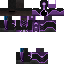
A female skeleton skin with dark skin, wearing brown helmet dressed in a purple armor chest and black pants, featuring a closed mouth.